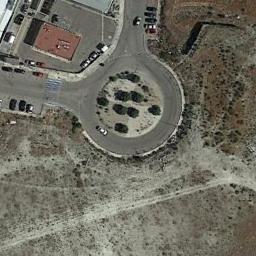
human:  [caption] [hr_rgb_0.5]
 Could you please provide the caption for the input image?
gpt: The roundabout with two exits and entrances is in the clearing and some buildings are next to the roundabout .

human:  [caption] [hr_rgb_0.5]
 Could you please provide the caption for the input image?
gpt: There are several moving vehicles on the road at the roundabout, There are several buildings and some trees and a large wasteland around the roundabout .

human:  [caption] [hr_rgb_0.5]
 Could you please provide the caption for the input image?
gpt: There are some cars at the roundabout .

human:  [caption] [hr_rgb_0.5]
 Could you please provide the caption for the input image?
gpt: The roundabout is on the bare land next to buildings .

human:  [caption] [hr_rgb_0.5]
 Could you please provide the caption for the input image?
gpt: There are some cars and a brown building beside the roundabout .